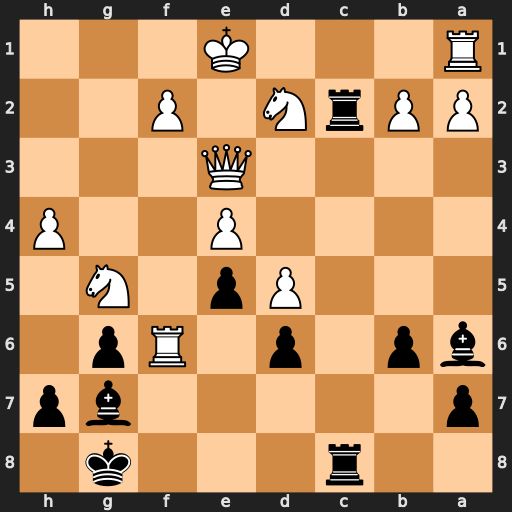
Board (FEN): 2r3k1/p5bp/bp1p1Rp1/3Pp1N1/4P2P/4Q3/PPrN1P2/R3K3
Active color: b
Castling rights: Q
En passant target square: -
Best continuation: Rc1+ Rxc1 Rxc1#